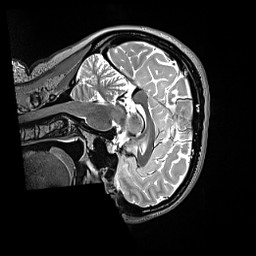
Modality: T2w
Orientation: sagittal
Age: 33
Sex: female
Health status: ill
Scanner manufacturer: siemens
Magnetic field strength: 3 T
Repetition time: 3.2 s
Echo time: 0.564 s